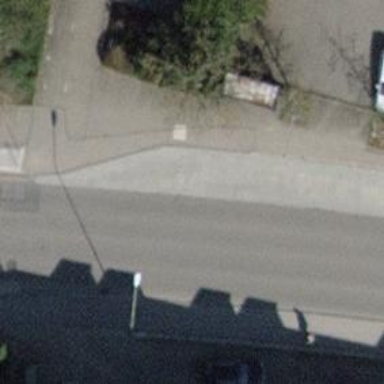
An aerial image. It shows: Bus stop with platform for public transport.